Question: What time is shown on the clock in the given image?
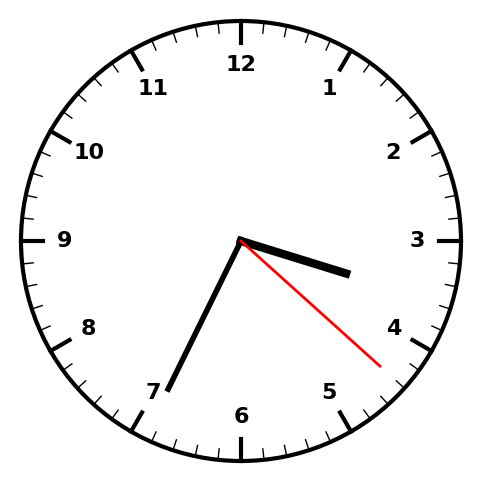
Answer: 03:34:22